Field crop: maize
Growth stage: 2
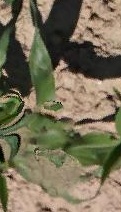
Species: maize